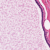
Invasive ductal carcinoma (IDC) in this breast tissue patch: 0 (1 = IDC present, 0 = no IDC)